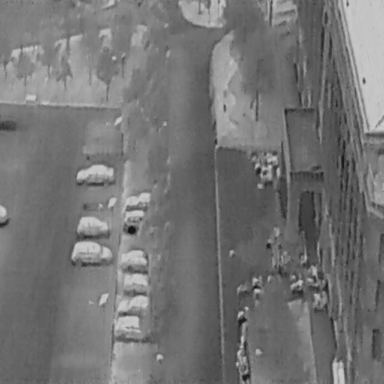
There are ten Cars in the infrared image.